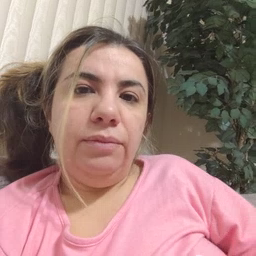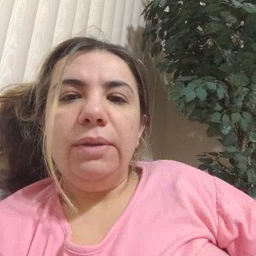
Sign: quiet